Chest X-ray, PA view. Patient: 49 years old, sex F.
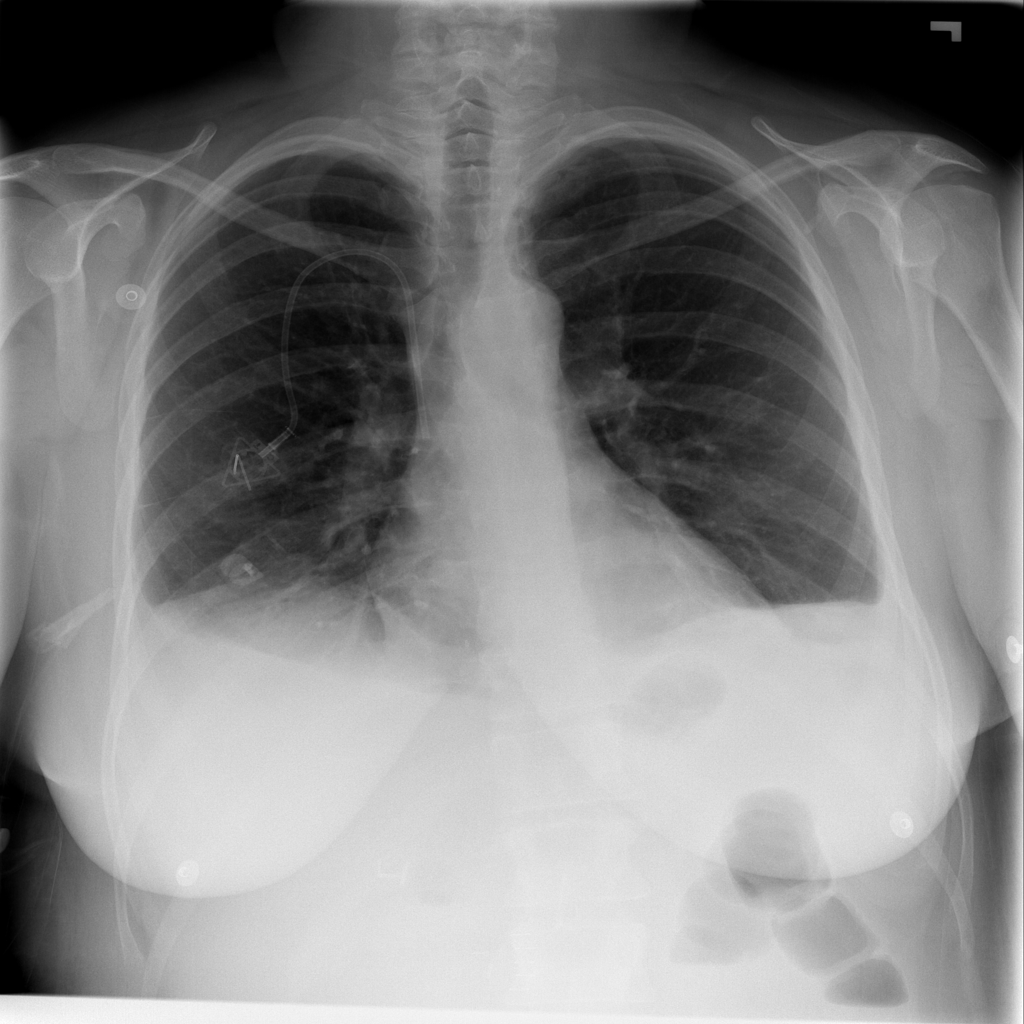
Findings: Atelectasis, Effusion